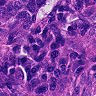
Metastatic tissue present: yes